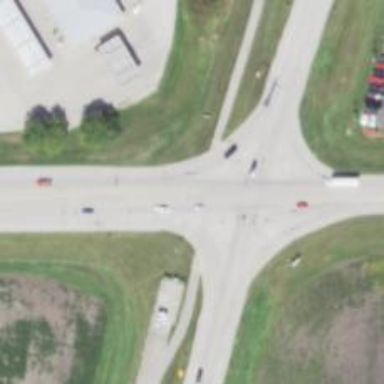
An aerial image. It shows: Road with stop sign.